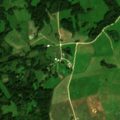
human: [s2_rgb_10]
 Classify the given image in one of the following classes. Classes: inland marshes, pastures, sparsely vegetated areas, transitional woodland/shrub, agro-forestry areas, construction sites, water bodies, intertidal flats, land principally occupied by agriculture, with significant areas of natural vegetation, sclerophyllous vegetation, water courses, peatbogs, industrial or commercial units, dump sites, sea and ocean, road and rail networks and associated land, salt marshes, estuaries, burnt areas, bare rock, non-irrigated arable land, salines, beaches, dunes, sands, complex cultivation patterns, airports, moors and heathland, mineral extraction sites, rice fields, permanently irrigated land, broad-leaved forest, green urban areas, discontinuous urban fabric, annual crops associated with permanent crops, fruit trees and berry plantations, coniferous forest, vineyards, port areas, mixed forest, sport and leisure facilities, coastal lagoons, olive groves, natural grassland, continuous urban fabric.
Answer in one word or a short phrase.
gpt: non-irrigated arable land, pastures, land principally occupied by agriculture, with significant areas of natural vegetation, broad-leaved forest